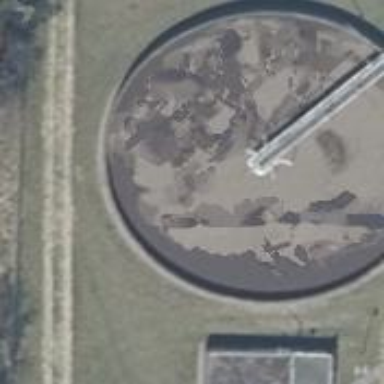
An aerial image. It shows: Body of wastewater.